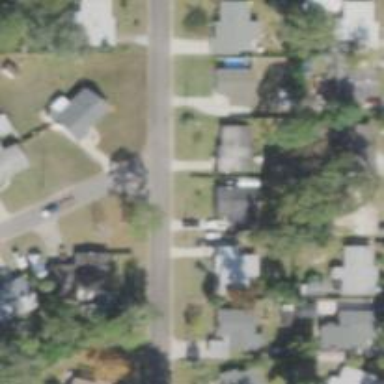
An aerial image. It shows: Residential road.